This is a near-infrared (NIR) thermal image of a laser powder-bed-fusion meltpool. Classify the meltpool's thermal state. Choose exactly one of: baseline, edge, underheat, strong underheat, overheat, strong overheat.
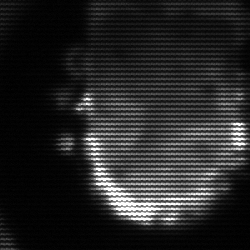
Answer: baseline